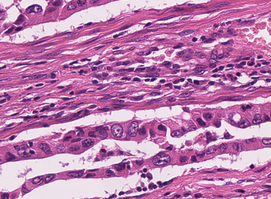
Tumor epithelial tissue: yes
Tumor-associated stroma tissue: yes
Normal tissue: no